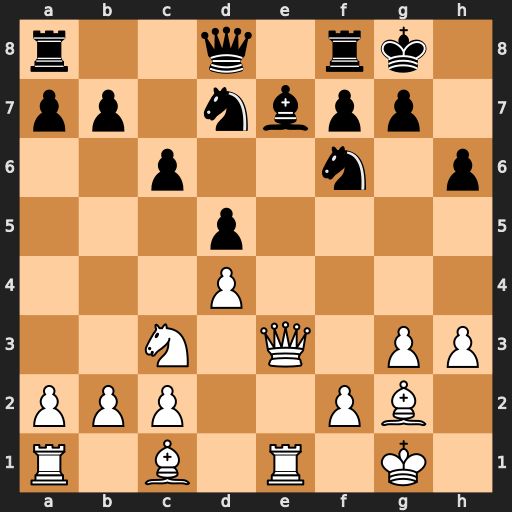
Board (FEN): r2q1rk1/pp1nbpp1/2p2n1p/3p4/3P4/2N1Q1PP/PPP2PB1/R1B1R1K1
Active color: w
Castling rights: -
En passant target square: -
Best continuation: Qxe7 Qxe7 Rxe7